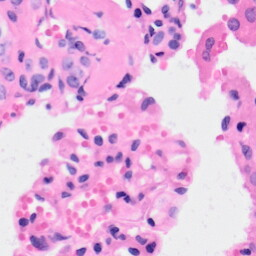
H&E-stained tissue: Kidney